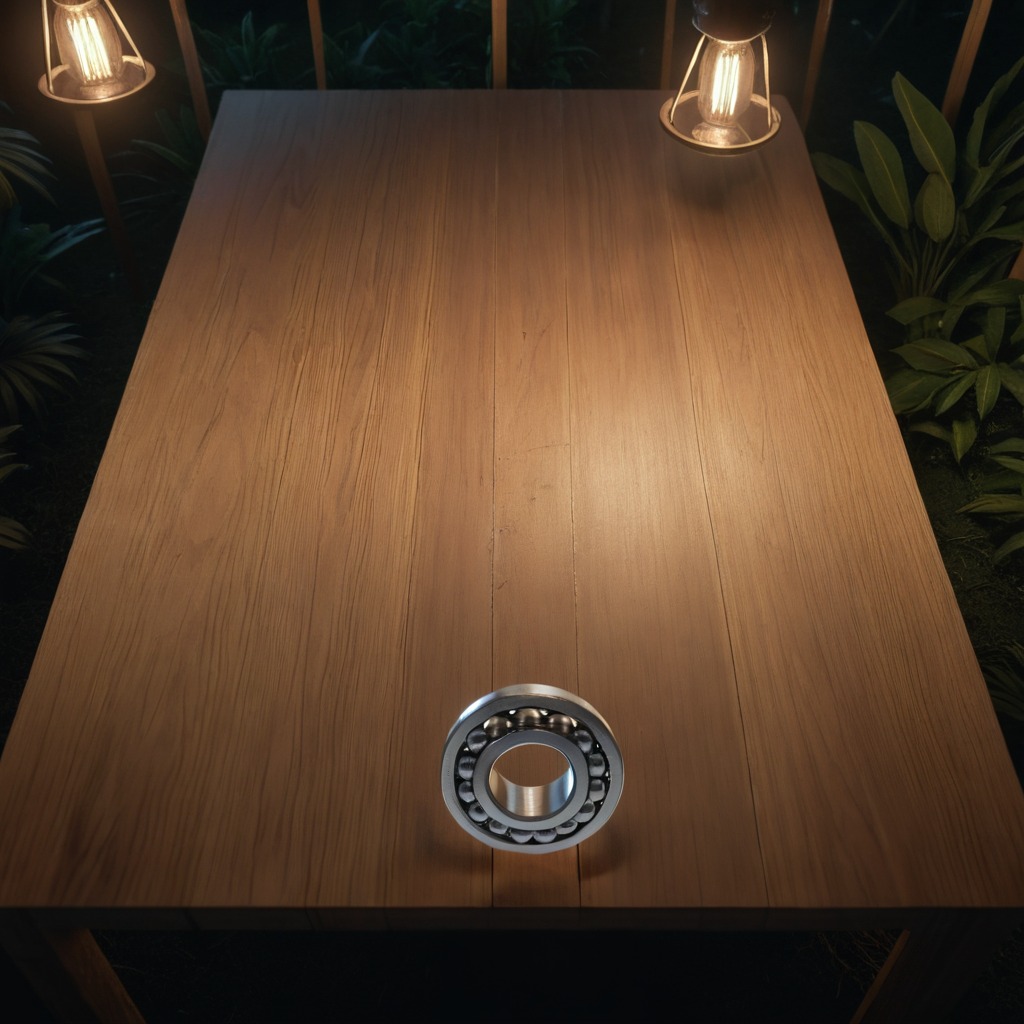
A metal ball bearing is lying on the wooden table inside a jungle field workshop tent at night.